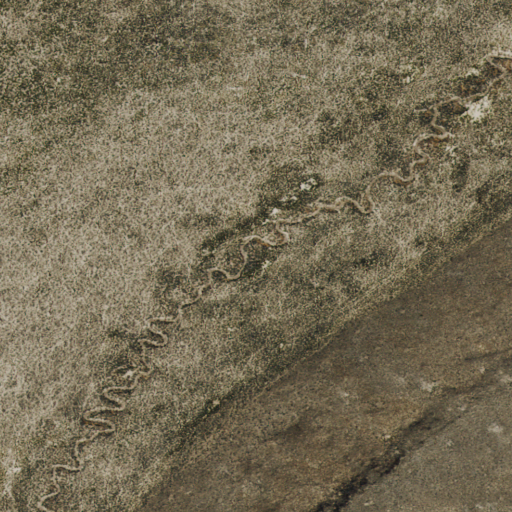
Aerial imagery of plain(s) in Nevada named Wild Bills Flat containing only shrub